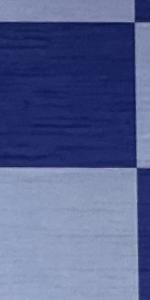
Label: Empty